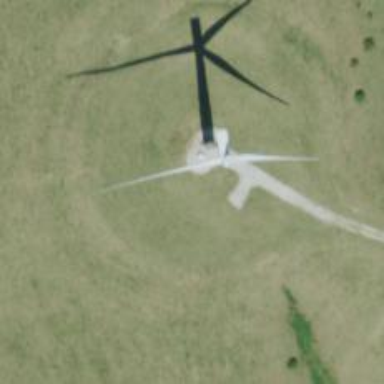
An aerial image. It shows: Wind generator in the form of horizontal axis wind turbine.